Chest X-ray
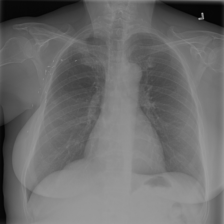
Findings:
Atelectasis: negative
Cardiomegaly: negative
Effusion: negative
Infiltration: positive
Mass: negative
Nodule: negative
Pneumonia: negative
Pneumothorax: negative
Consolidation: negative
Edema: negative
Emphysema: negative
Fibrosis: negative
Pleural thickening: negative
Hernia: negative